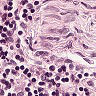
Metastatic tissue present: no